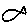
Label: fish